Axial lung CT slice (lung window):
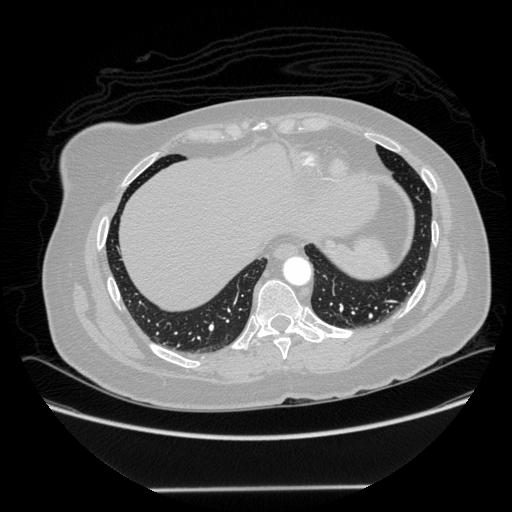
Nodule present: no